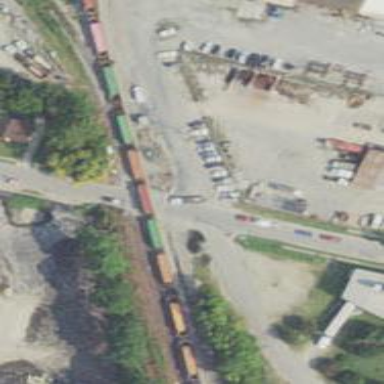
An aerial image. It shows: Railway junction.